Field crop: tomato
Growth stage: 1
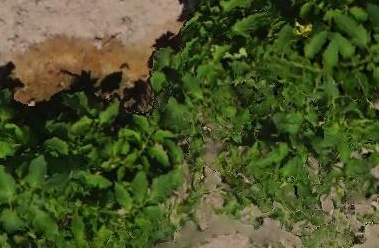
Species: tomato